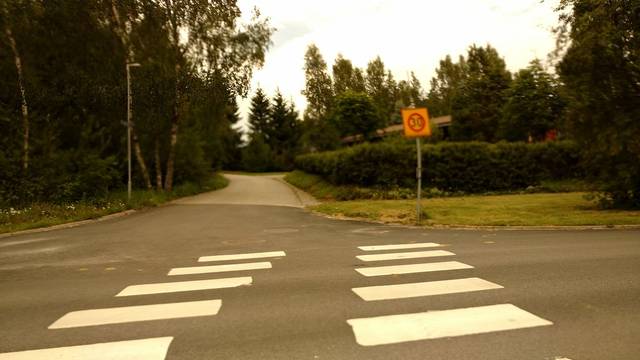
Region: Finland
Coordinates: 60.392, 23.167